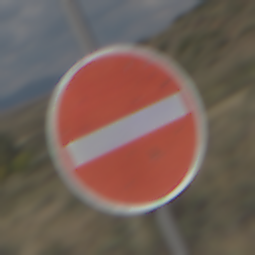
Verkehrszeichen: VerbotDerEinfahrt
Umgebung: Outdoor, Nature
Tageszeit: Midday
Wetter: PartlyCloudy
Licht: Natural
Jahreszeit: NotSpecified
Kontrast: HighContrast